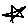
Label: star